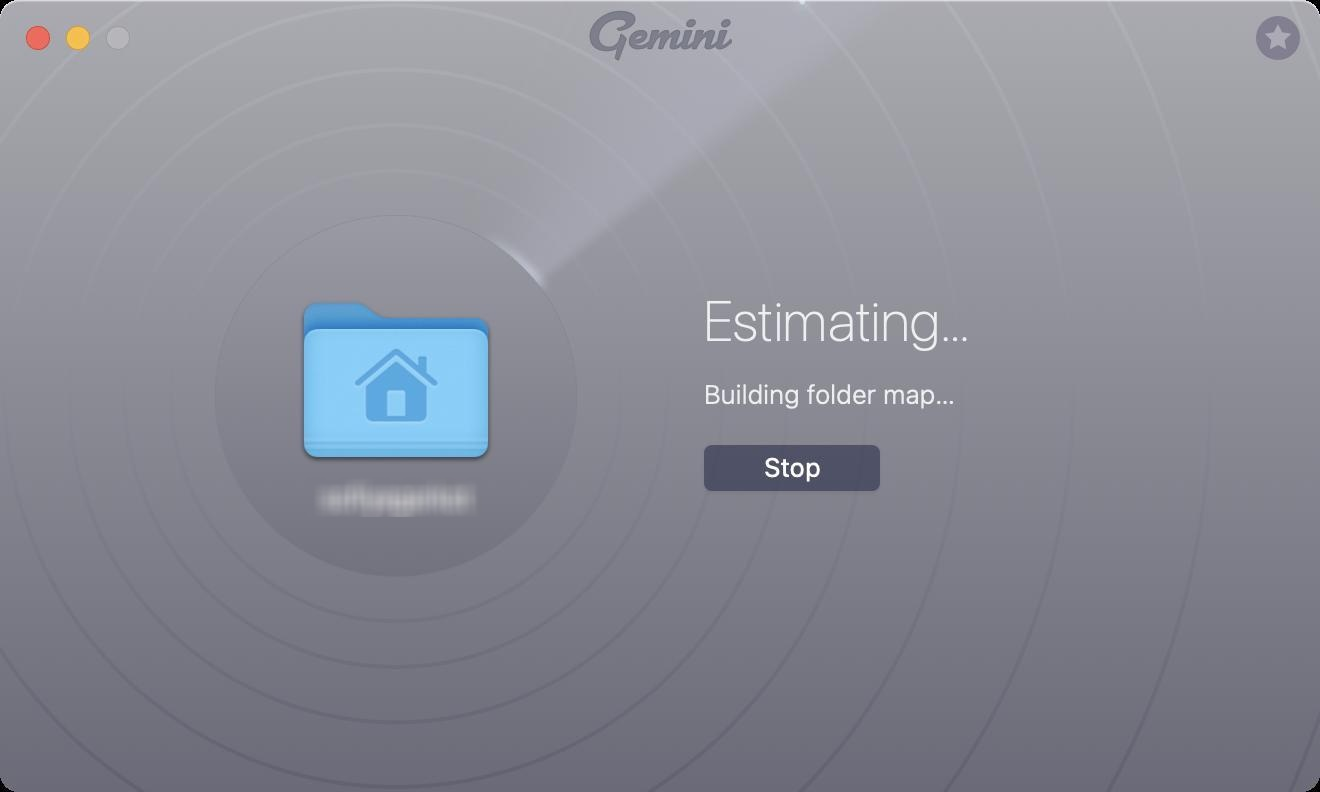
Accessibility tree:
{"name": "Gemini_2", "role": "AXWindow", "description": null, "role_description": "standard window", "value": null, "position": "534.00;379.00", "size": "660;396", "children": [{"name": null, "role": "AXStaticText", "description": null, "role_description": "text", "value": "Building folder map…", "position": "350.00;188.00", "size": "257;17", "children": []}, {"name": null, "role": "AXStaticText", "description": null, "role_description": "text", "value": "Estimating…", "position": "350.00;142.50", "size": "257;34", "children": []}, {"name": "Stop", "role": "AXButton", "description": "Stop", "role_description": "button", "value": null, "position": "342.00;222.50", "size": "108;24", "children": []}, {"name": null, "role": "AXImage", "description": "sofiyagarkot", "role_description": "image", "value": null, "position": "148.00;139.50", "size": "100;117", "children": [{"name": null, "role": "AXStaticText", "description": null, "role_description": "text", "value": "sofiyagarkot", "position": "146.00;239.50", "size": "104;17", "children": []}, {"name": null, "role": "AXImage", "description": "", "role_description": "image", "value": null, "position": "148.00;139.50", "size": "100;100", "children": []}]}, {"name": "", "role": "AXButton", "description": null, "role_description": "button", "value": null, "position": "294.00;5.00", "size": "72;26", "children": []}, {"name": null, "role": "AXButton", "description": "Show Achievements", "role_description": "button", "value": null, "position": "626.00;6.00", "size": "26;28", "children": []}, {"name": null, "role": "AXButton", "description": null, "role_description": "close button", "value": null, "position": "12.00;11.00", "size": "14;16", "children": []}, {"name": null, "role": "AXButton", "description": null, "role_description": "zoom button", "value": null, "position": "52.00;11.00", "size": "14;16", "children": [{"name": null, "role": "AXGroup", "description": null, "role_description": "group", "value": null, "position": "52.00;11.00", "size": "14;16", "children": [{"name": null, "role": "AXGroup", "description": null, "role_description": "group", "value": null, "position": "52.00;11.00", "size": "14;16", "children": []}]}]}, {"name": null, "role": "AXButton", "description": null, "role_description": "minimize button", "value": null, "position": "32.00;11.00", "size": "14;16", "children": []}]}